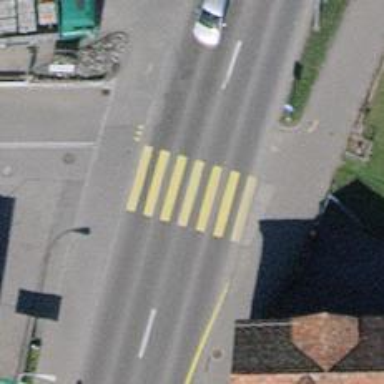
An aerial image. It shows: Uncontrolled zebra crossing on the road.